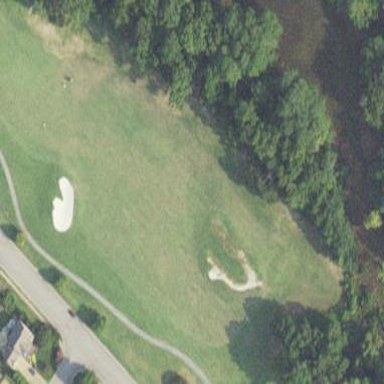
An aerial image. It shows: Area of rough grass used for golf.